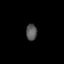
Tissue: lung
Cell type: Endothelial cells
Senescence score: 0.5662
Nuclear area (px): 173
Mean DAPI intensity: 87.902